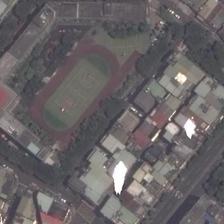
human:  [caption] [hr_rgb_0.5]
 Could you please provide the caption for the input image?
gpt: many buildings and some green trees are around a playground with a basketball field in it .

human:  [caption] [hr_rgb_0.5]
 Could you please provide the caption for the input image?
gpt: a red large playground locate in an irregular area .

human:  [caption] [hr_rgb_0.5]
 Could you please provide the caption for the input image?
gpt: the palyground is located in this trapezoidal site, which is next to a large number of messy houses .

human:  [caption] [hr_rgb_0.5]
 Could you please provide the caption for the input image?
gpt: a playground with a basketball field in it is surround by many green trees and buildings .

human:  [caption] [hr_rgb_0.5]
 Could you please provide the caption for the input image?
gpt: a playground with a basketball field in it is surrounded by many trees and buildings .